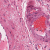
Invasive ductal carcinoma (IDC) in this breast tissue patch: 0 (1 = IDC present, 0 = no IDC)